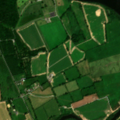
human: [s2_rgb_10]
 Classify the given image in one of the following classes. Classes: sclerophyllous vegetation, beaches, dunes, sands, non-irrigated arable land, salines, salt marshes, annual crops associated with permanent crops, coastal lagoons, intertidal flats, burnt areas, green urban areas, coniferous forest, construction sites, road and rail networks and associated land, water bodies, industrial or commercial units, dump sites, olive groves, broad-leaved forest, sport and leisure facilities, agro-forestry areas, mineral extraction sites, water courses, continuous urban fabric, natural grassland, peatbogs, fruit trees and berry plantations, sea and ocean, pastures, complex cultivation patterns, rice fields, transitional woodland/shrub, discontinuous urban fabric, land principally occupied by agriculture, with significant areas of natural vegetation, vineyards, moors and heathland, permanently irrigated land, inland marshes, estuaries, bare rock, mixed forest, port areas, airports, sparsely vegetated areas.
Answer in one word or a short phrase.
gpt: pastures, water courses